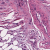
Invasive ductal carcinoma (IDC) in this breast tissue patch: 1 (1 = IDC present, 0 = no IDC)